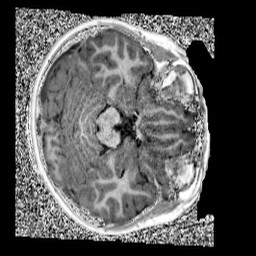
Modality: UNIT1
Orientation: axial
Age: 12
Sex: male
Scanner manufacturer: siemens
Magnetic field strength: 3 T
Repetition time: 4 s
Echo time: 0.00299 s